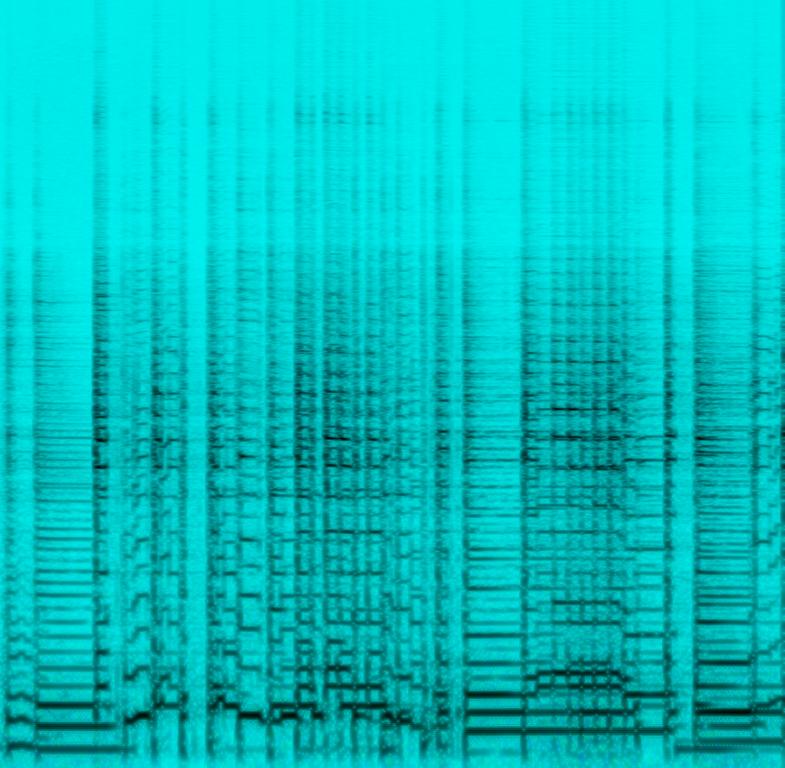
This is a gear showcase video demonstrating the sound difference when an electric guitar is connected to an amp. The electric guitar is playing simple tunes. A male voice is describing the applied effect. Sounds from this piece can be sampled for use in beat-making.